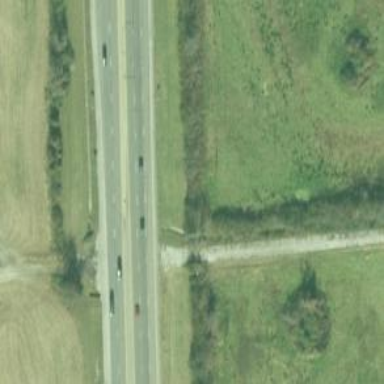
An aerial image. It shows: Primary highway that functions as expressway.